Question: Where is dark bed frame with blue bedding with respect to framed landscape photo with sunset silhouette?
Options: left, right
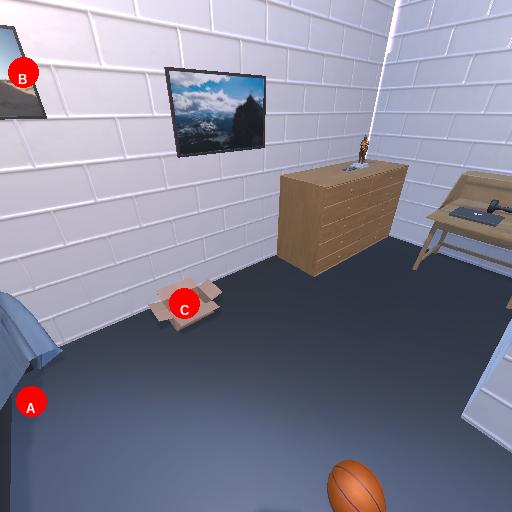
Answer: left